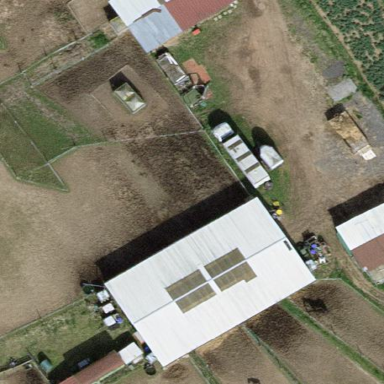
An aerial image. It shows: Farmyard area.